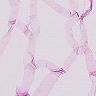
Metastatic tissue present: no